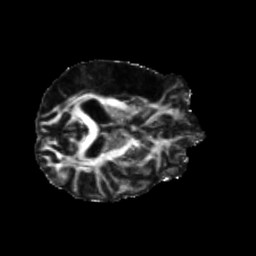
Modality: FA
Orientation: axial
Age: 56
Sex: male
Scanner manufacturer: siemens
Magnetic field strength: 3 T
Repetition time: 5.25 s
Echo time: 0.08 s